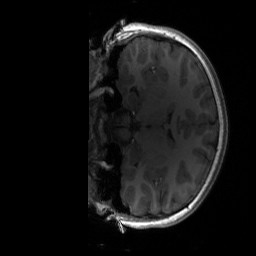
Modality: T1w
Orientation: coronal
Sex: female
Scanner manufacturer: siemens
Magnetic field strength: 3 T
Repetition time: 1.9 s
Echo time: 0.00243 s